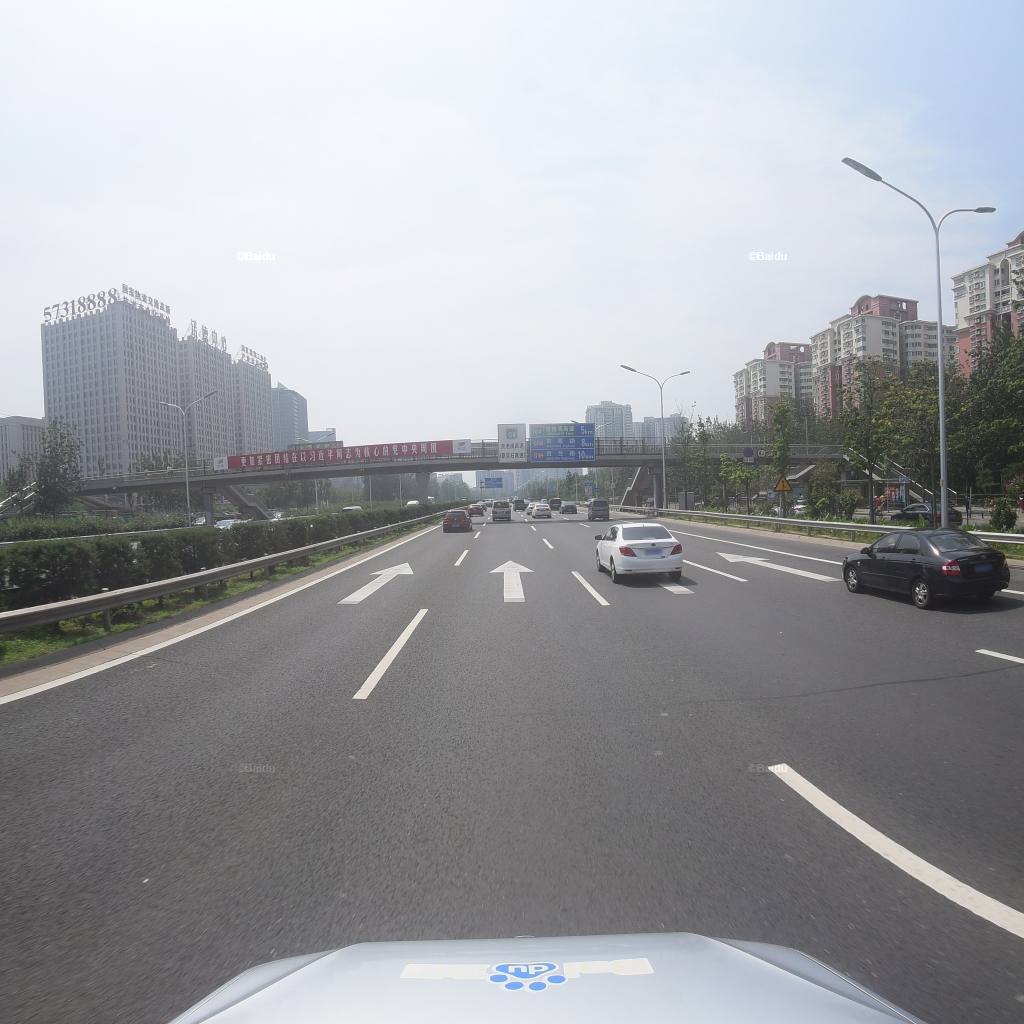
Region: Fengtai
Road damage annotations: transverse patch